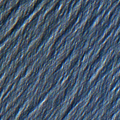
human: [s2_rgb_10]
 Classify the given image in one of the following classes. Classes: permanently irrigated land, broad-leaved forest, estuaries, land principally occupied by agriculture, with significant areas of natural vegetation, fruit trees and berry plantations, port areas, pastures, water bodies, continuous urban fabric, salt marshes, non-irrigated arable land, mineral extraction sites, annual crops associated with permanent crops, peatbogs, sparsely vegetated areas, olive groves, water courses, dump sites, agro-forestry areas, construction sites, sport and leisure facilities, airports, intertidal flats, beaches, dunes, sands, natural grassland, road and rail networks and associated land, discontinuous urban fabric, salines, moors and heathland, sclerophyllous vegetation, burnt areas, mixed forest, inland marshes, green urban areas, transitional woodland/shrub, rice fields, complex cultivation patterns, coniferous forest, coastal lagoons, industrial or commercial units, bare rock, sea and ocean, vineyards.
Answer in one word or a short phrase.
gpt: continuous urban fabric